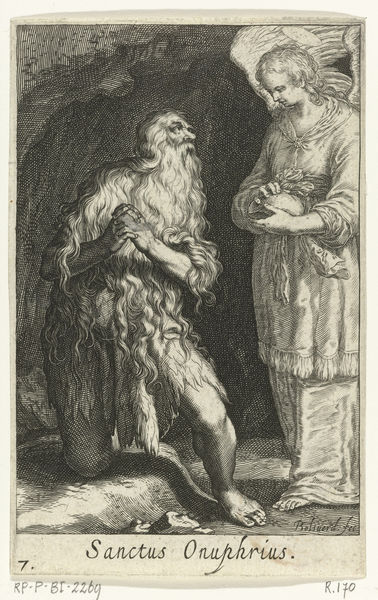
Titel: Heilige Onyphrius de Grote
Künstler: Boëtius Adamsz. Bolswert
Standort: Amsterdam
Institution: Rijksmuseum
Schlagwörter: fringe, hands, white, black, hair, old, woman, grafik, angel, man, waves, feet, beard, old man, saint, wings, foot, engraving, religion, bart, bare, fingers, long hair, cave, druck, clothing, blessing, kneeling, engel, angle, halo, gift, holy, hermit, bag, radierung, toes, 7, ragged, visitation, eremit, hands clasped, curles, heiliger, giving, heilig, minister, fee, sanctus, onuphrius, einsiedler, boliuerd, boliverd, onaphrius, thankful, saint onuphrius